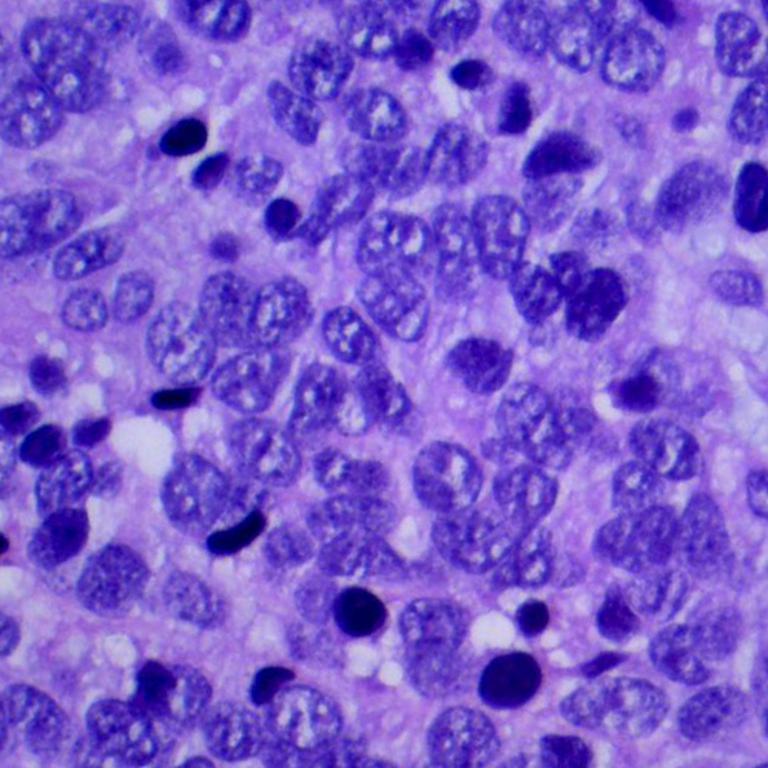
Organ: lung
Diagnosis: squamous carcinomas